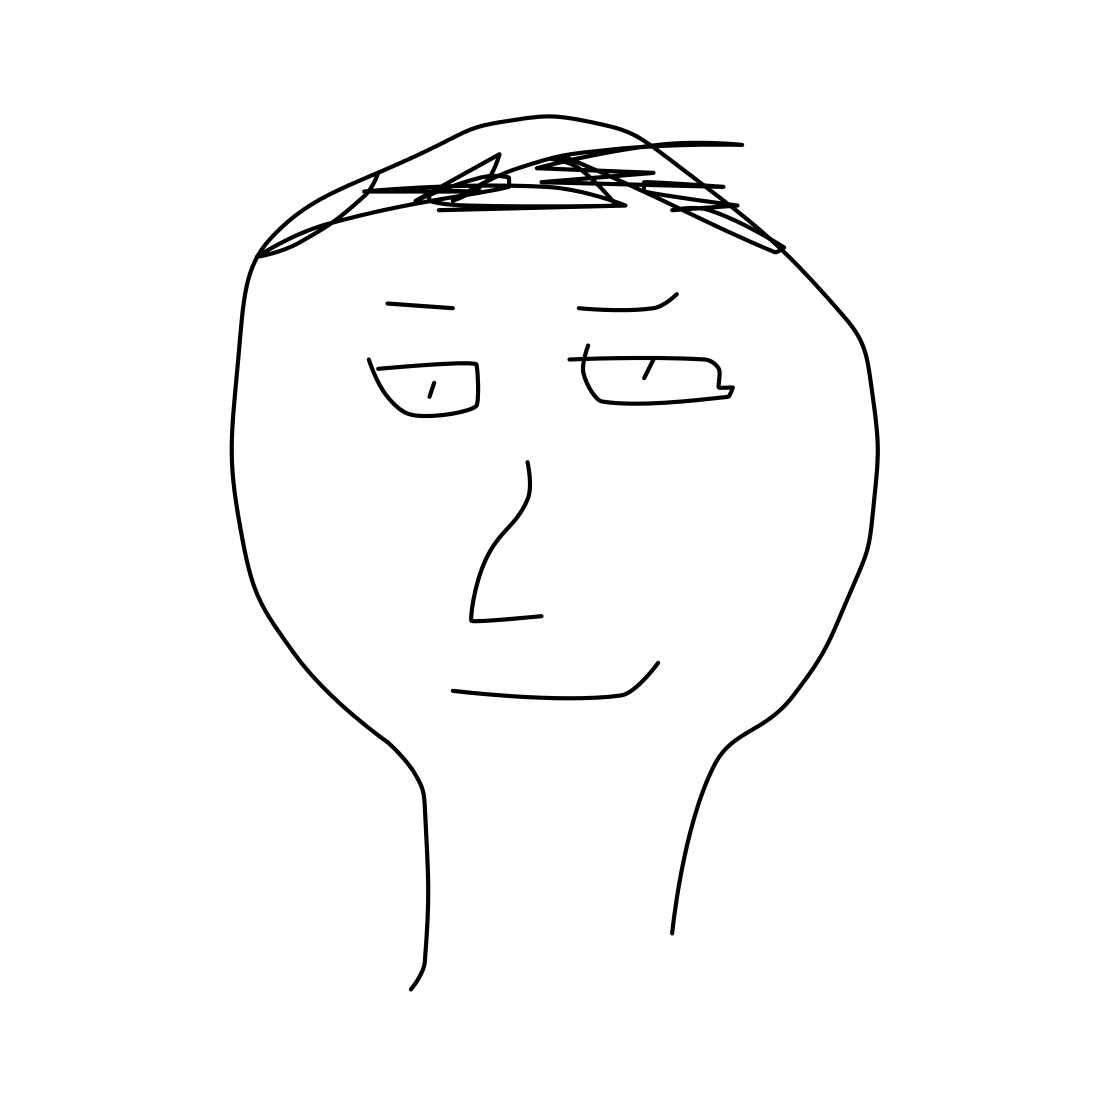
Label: head